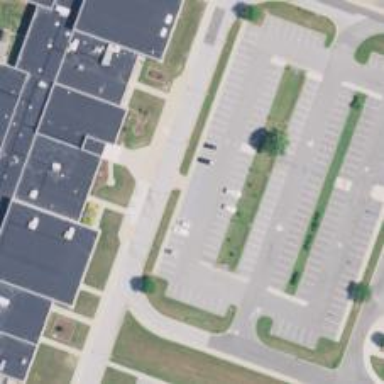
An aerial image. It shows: Parking space.